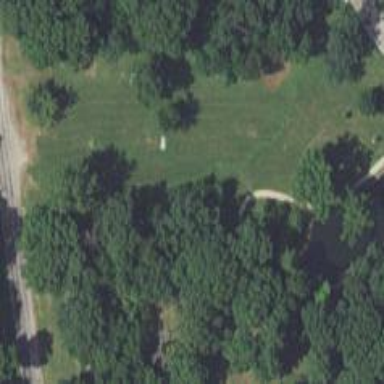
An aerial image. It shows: Disc golf tee.